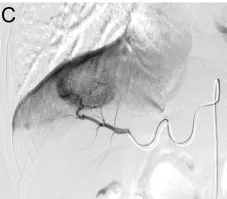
A 52-year-old man with liver metastasis and retroperitoneal lymph node metastases of renal cell carcinoma received drug-eluting bead transcatheter arterial chemoembolization. Intraoperative angiography showed apparent tumor staining.
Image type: radiology (x_ray)